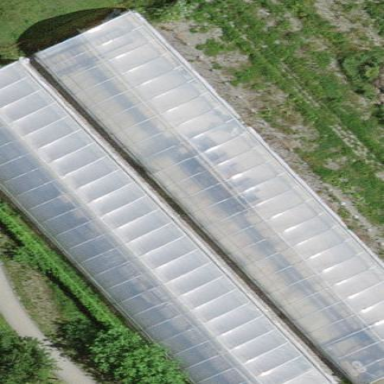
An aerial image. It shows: Greenhouse.